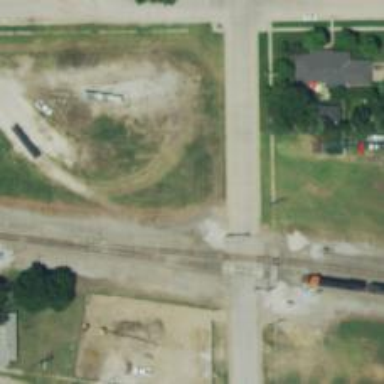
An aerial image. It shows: Railway spur junction.